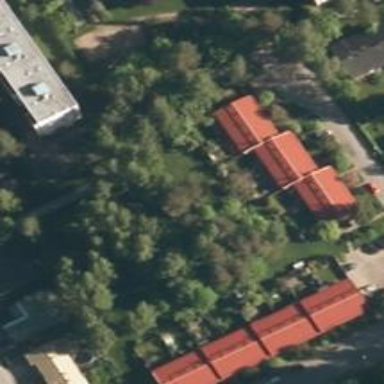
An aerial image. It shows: Residential building.